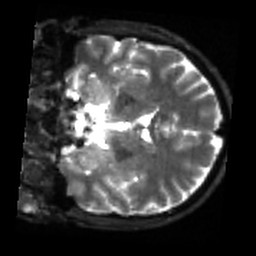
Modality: sbref
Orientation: coronal
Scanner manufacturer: siemens
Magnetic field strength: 3 T
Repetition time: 4 s
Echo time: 0.0594 s